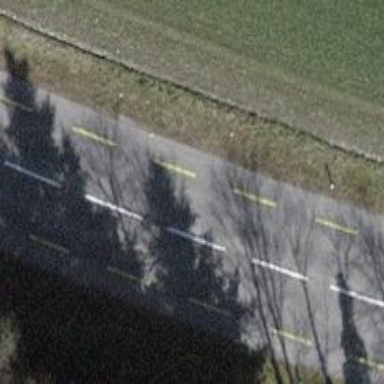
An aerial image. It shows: Tertiary road with asphalt surface including cycle lane.